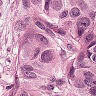
Metastatic tissue present: yes